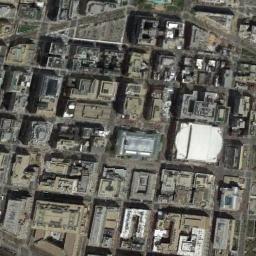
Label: commercial_area